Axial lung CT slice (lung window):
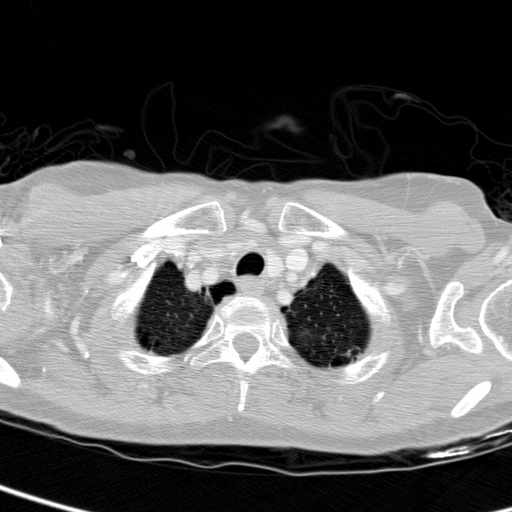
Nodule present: no